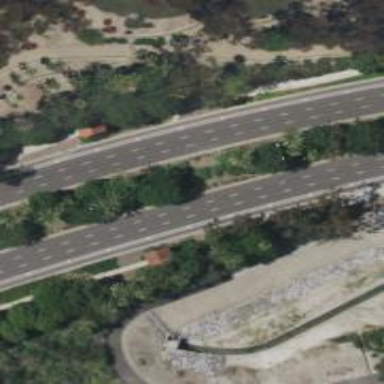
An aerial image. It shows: Secondary road with asphalt surface.